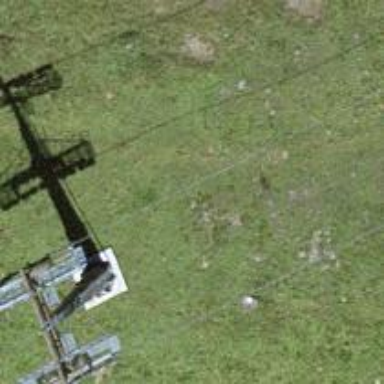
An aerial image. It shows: Pylon used for aerialway.